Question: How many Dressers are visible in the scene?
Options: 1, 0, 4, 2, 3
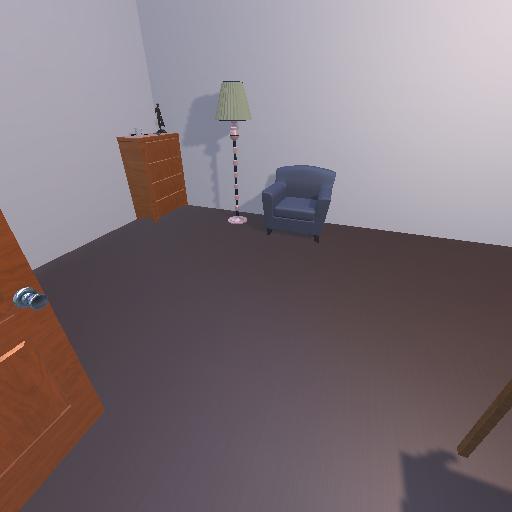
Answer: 1